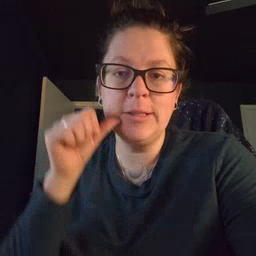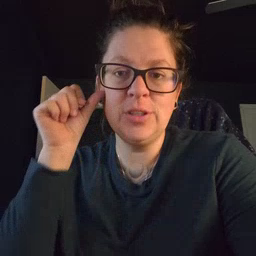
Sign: yesterday